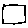
Label: square